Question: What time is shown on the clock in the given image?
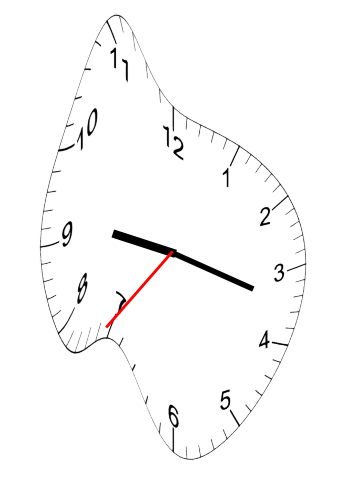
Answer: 09:17:36